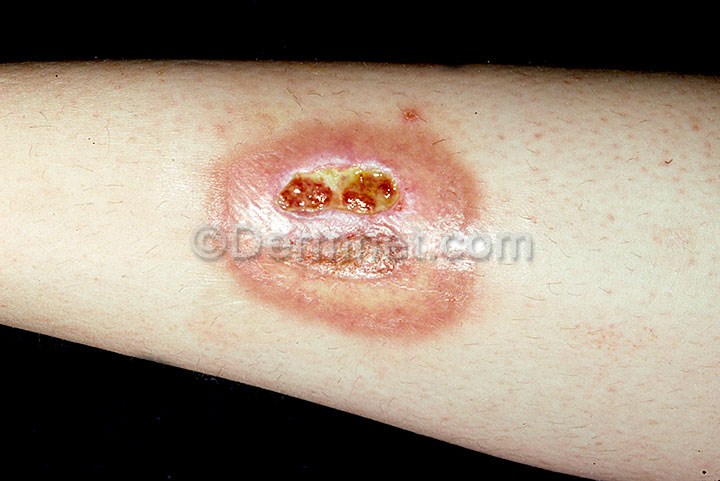
Disease: Systemic Disease